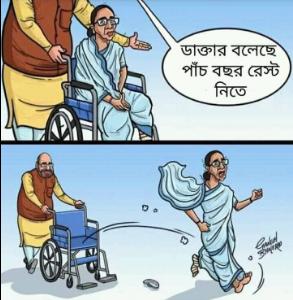
Text: ডাক্তার বলেছেন পাঁচ বছর রেস্ট নিতে
Label: Non Hate